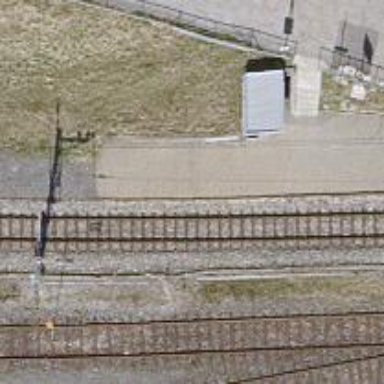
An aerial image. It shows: Stop position for public transport at railway stop.